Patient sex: M
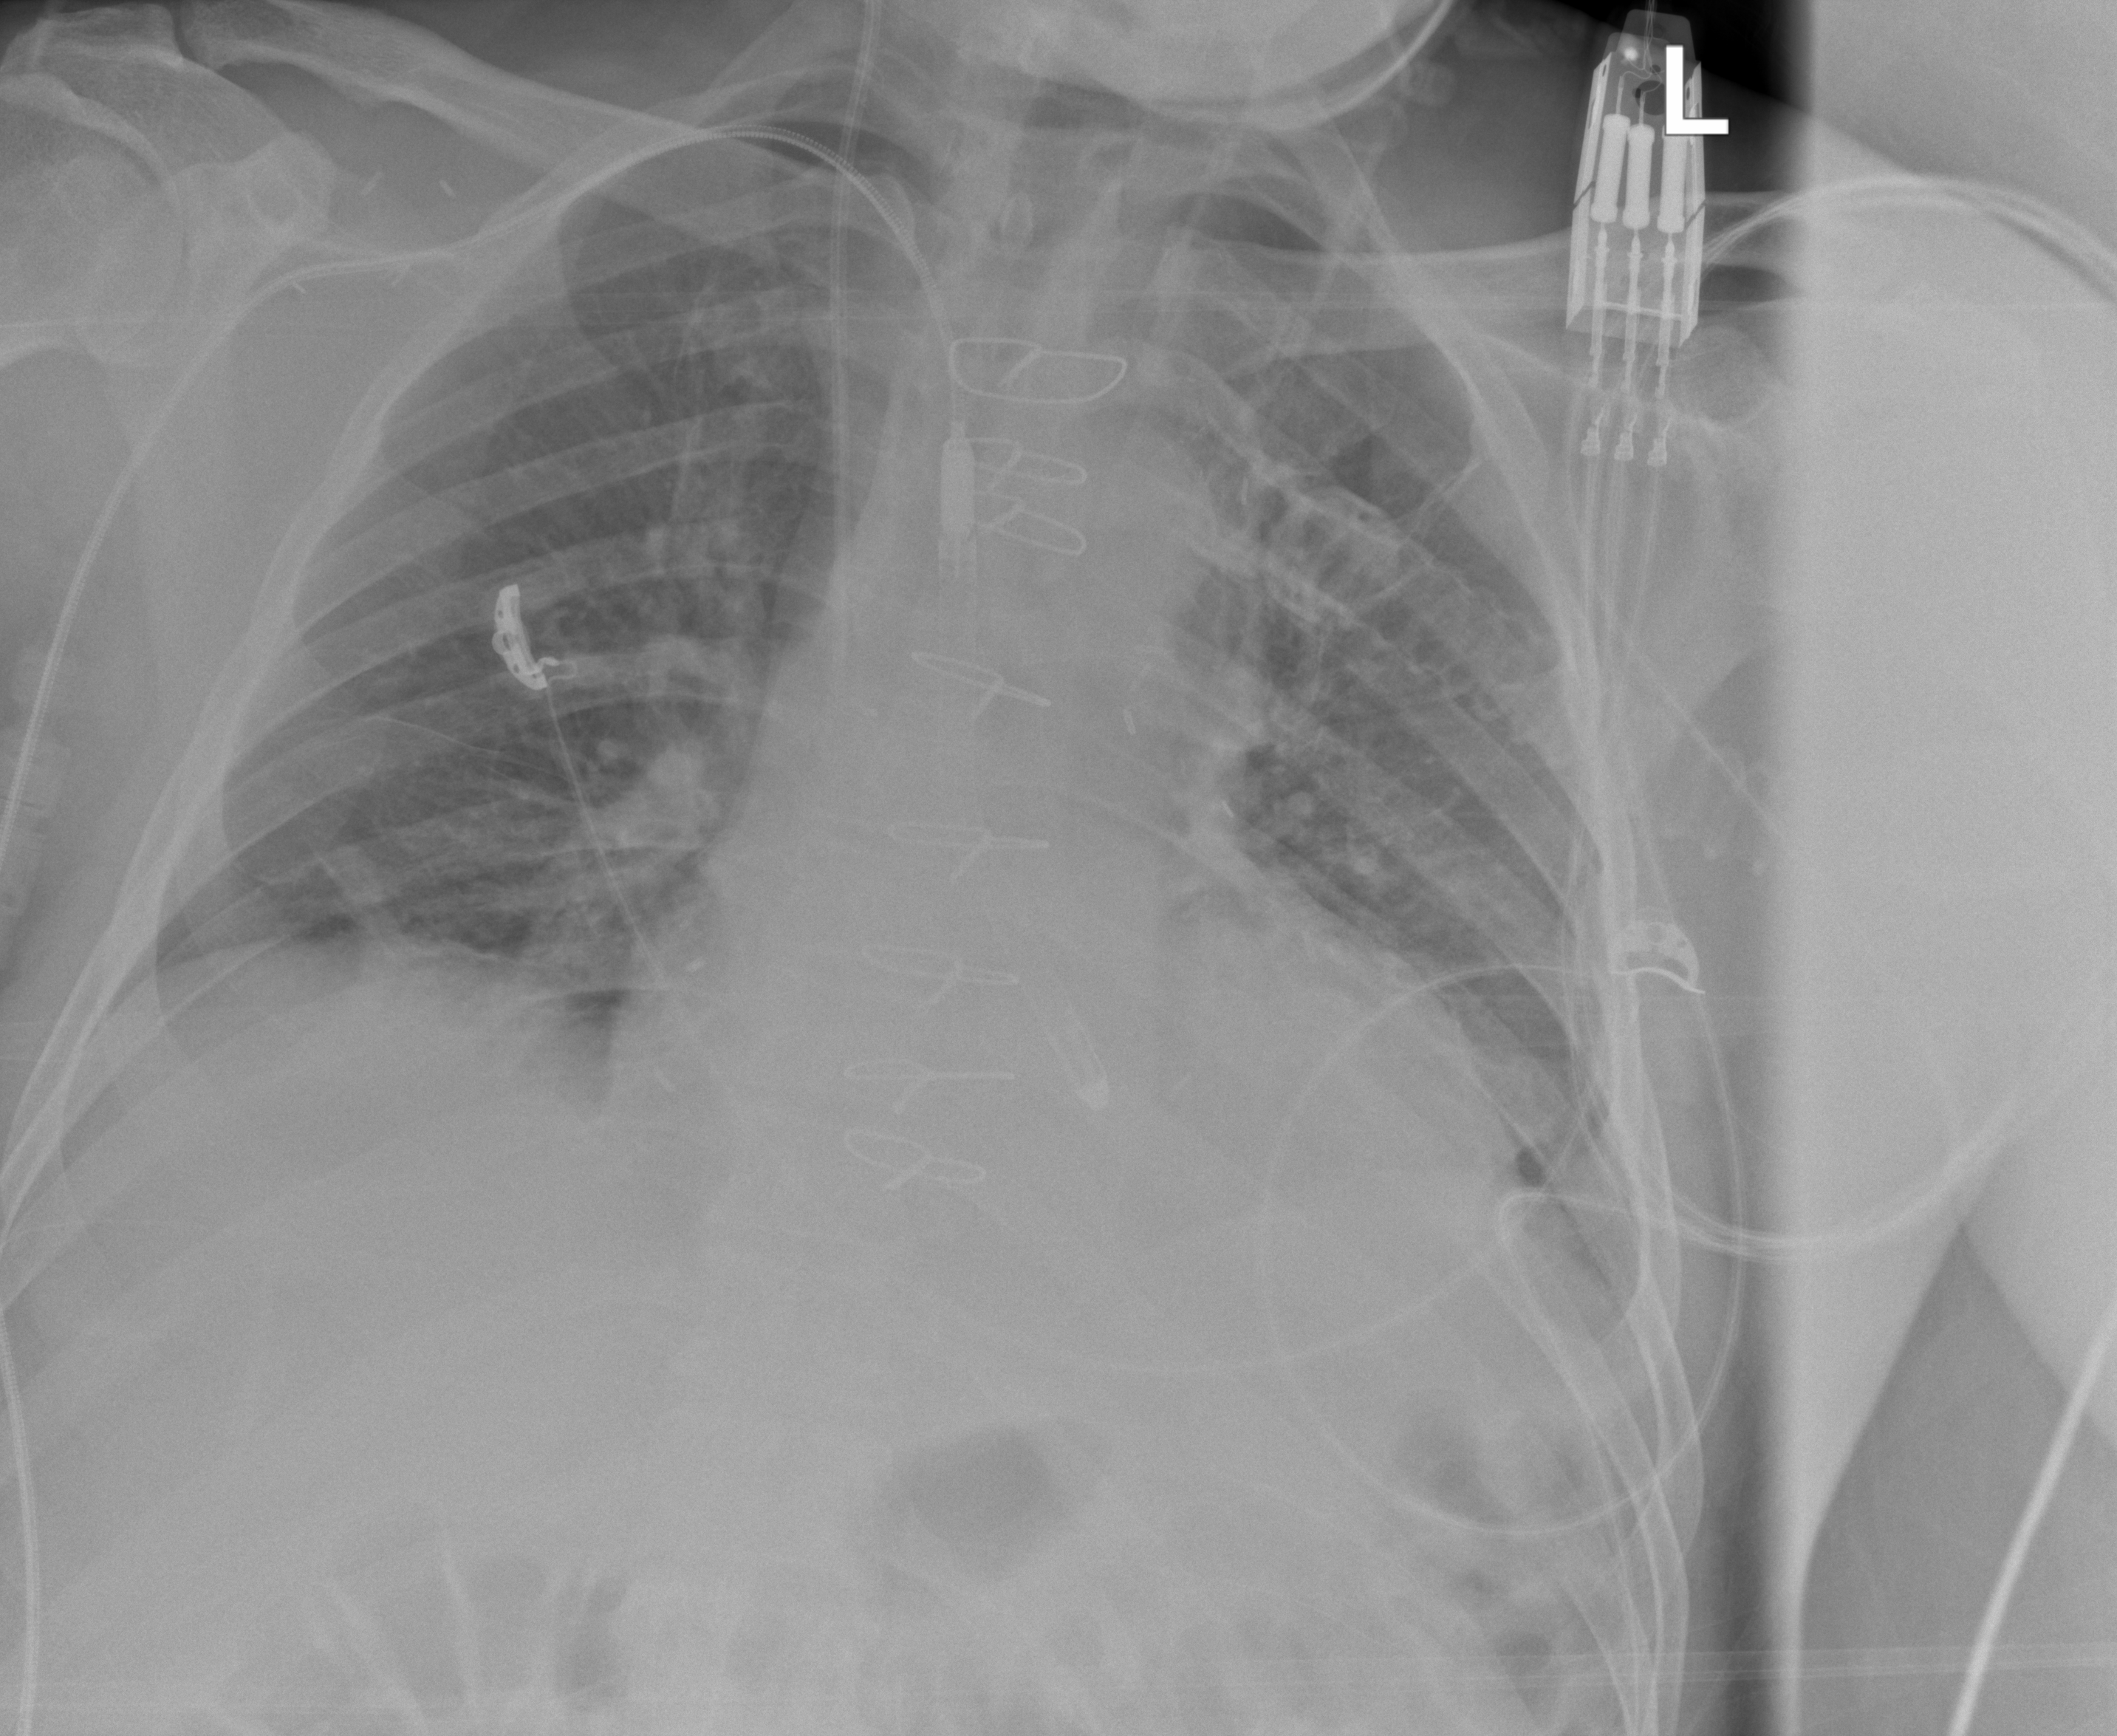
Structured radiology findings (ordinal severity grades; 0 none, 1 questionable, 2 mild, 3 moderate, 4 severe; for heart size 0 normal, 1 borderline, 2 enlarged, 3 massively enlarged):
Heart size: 2
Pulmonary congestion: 2
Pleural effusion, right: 1
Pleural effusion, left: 1
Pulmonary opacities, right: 1
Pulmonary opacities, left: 1
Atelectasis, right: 2
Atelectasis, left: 2